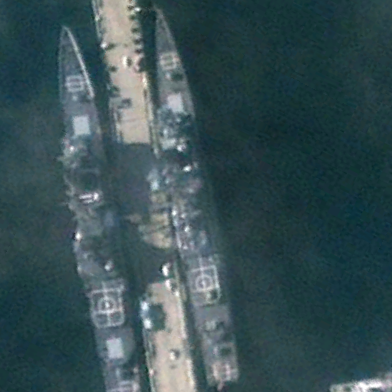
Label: cruiser